Question: After fetching from remote (git fetch origin), I have the following commmit tree, and was working on "personal_commit"
'''
---develop----origin/develop
\----personal_commit.
'''
I checked out back to develop, and try to perform a merge so that it fast-forwards to origin/develop. That way, I can later rebase my personal_commit on develop.
But I get the error:
"Your local changes to the following file would be overriden by merge"
"Please, commit your changes or stash them before you can merge".
But there are no pending changes on the file itself ! Please help me to resolve this.
- Although this file is automatically generated, and I can discard it safely, it is possible that in one of the branches, I had removed it from the git repository in the past.- <URL> does not work because there are no changes to stash or to commit.

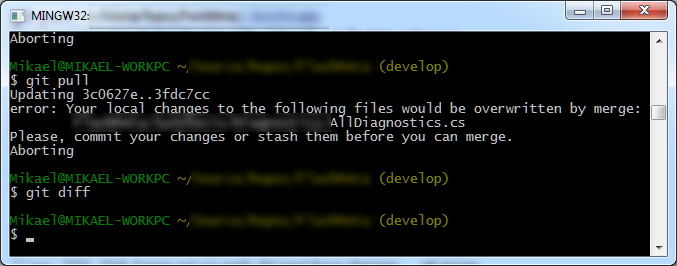
Answer: You have an untracked file 'AllDiagnostics.cs' on your local machine, which is being fetched in the upstream code as well. Since 'git diff' shows diff for tracked files only, hence it is not appearing in the output.
Also, you seem to have an ignore rule for the file in your '.gitignore', because of which it doesn't appear in the output of 'git status' either.
My suggestion would be to rename it to something else ('mv AllDiagnostics.cs AllDiagnostics.cs.bkp'), then do a 'git merge', and finally apply your changes from 'AllDiagnostics.cs.bkp' to the freshly fetched file.
If this file was not supposed to be committed, you can untrack it later using
'''
git rm AllDiagnostics.cs
git commit -m "removed AllDiagnostics.cs"
'''